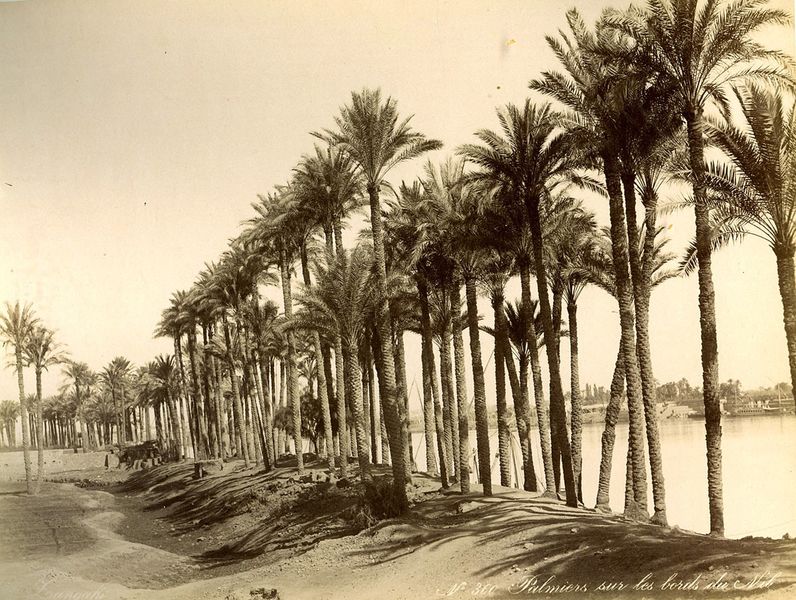
Titel: No. 360 Palmiers sur les bords du Nil
Künstler: George Zangaki
Standort: Hamburg
Institution: Museum für Kunst und Gewerbe Hamburg
Schlagwörter: fluss, ufer, palme, foto, fotografie, photographie, photo, flussufer, albumin, landschaften, nil, landschaftsdarstellung, lichtbild, das, reisefotografie, historische, exotische, schwarzweißpositivverfahren, silbersalzverfahren, schwarzweißfotografie, gebäude, örtlichkeit, straße, stätte, reisephotographie, albuminpapier, arecaceae, palmae